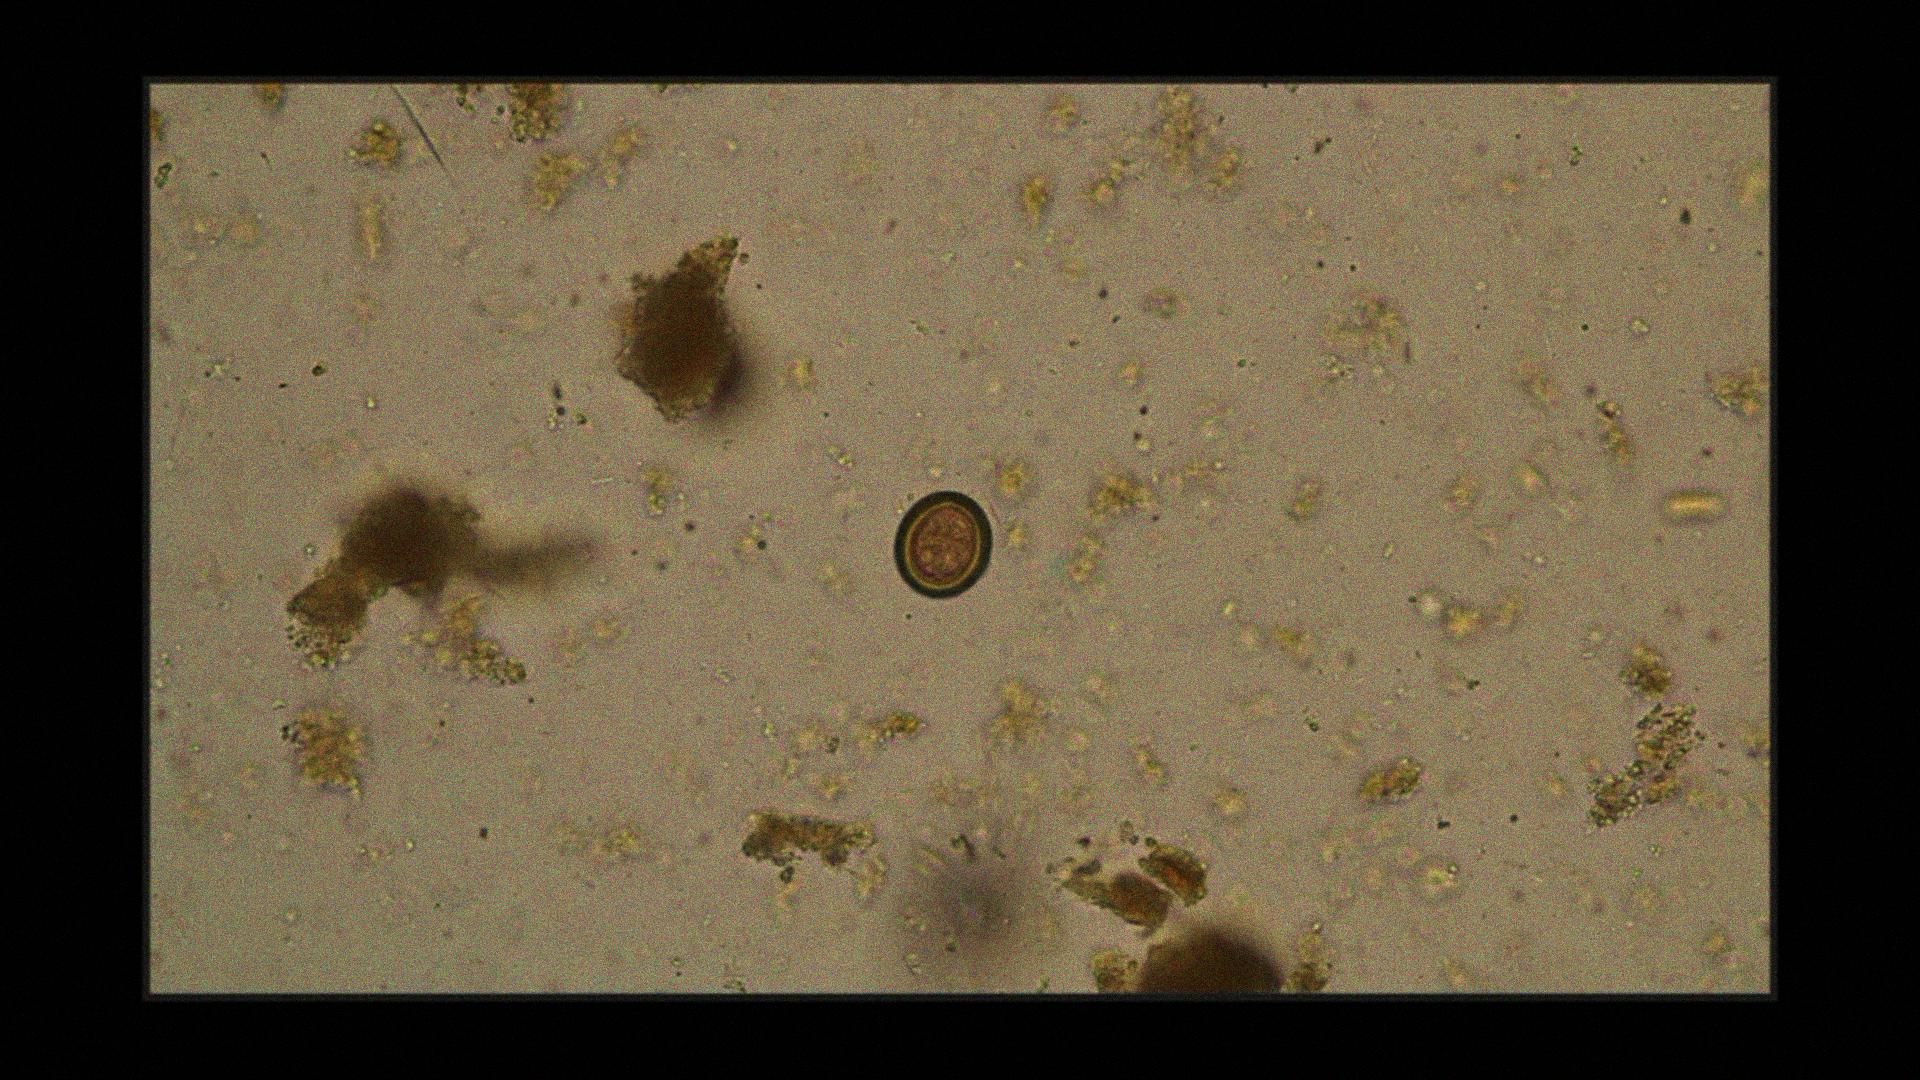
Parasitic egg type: Taenia spp. egg